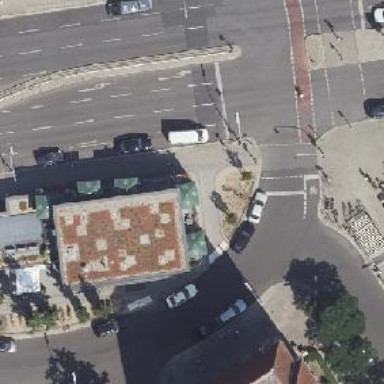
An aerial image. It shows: Subway entrance.